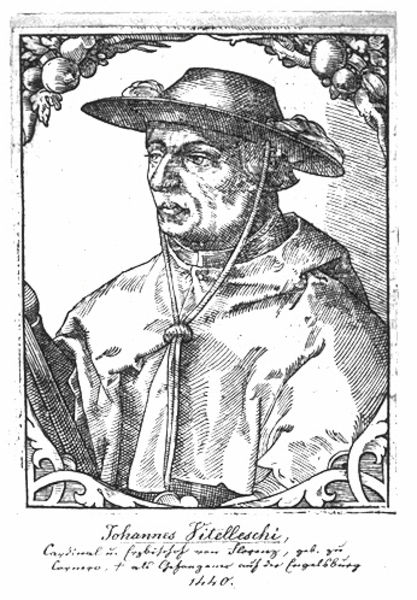
Titel: Bildnis des Giovanni Vitelleschi, Kardinal von Florenz
Künstler: Tobias Stimmer
Institution: (Seriendruck)
Schlagwörter: mann, schatten, umhang, hut, licht, mund, nase, profil, schwarz, zeichnung, blick, obst, augen, band, falten, gesicht, johannes, kragen, rahmen, ärmel, bildnis, portrait, porträt, geistlicher, haare, kutte, mantel, schnur, brustbild, renaissance, oval, umrandung, früchte, ranken, apfel, holzschnitt, schrift, papier, graphik, rand, bischof, hutband, ernst, inschrift, ornamente, verzierung, deutsch, kordel, faltenwurf, krempe, buch, umrahmung, druck, druckgraphik, schwarzweiss, hochdruck, schraffuren, schrafur, stich, text, beschriftung, kardinal, prister, halbprofil, priester, gärtner, mönch, erzbischof, luther, schriftrolle, dürer, granatapfel, kupferstich, cape, verzierungen, sütterlin, handschrift, und, hutschnur, kord, vignetten, johannis, kardinalshut, engelsburg, kader, gugel, johannes vitelleschi, mönchn, sieriendruck, cardinal, 1440, hitelleschi, johannis sitelleschi, yitelleschi, vitelleschi